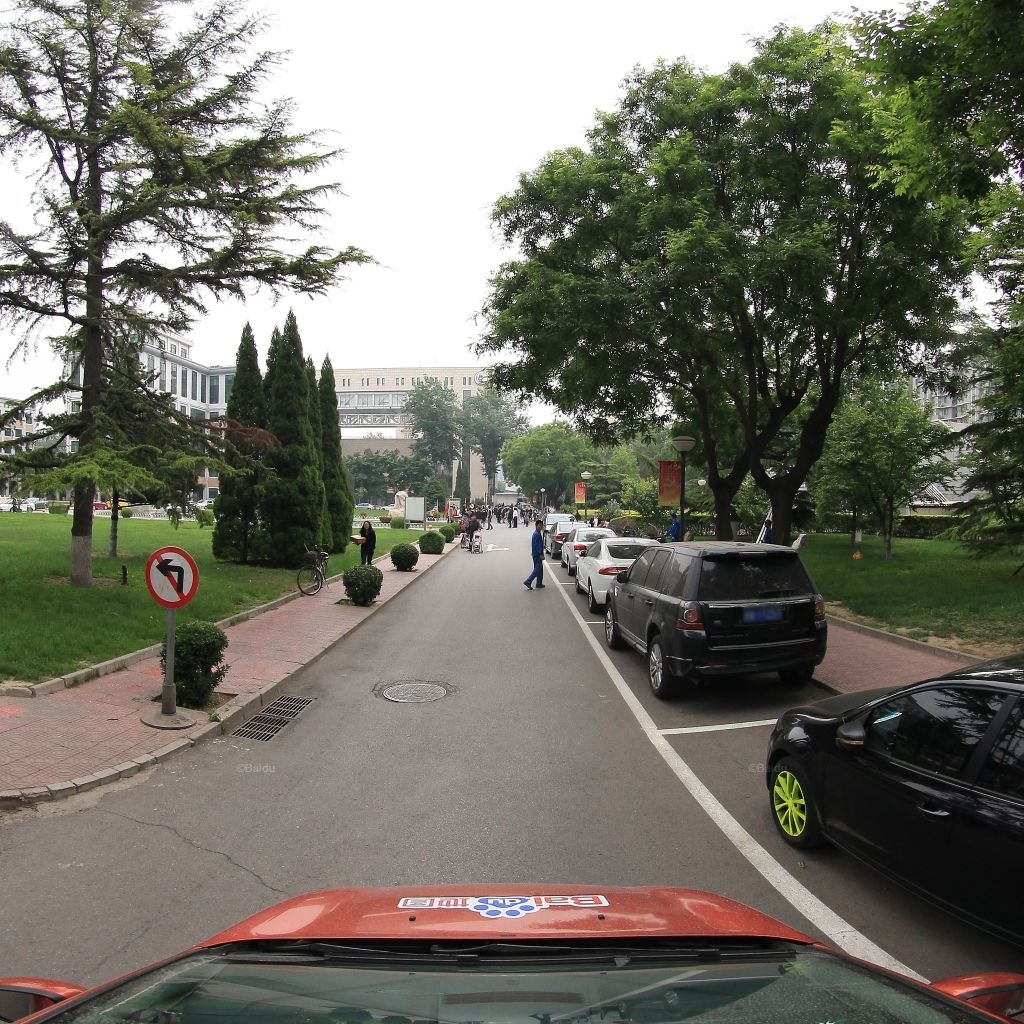
Region: Haidian
Road damage annotations: transverse crack, longitudinal crack, manhole cover